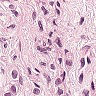
Metastatic tissue present: yes